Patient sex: M
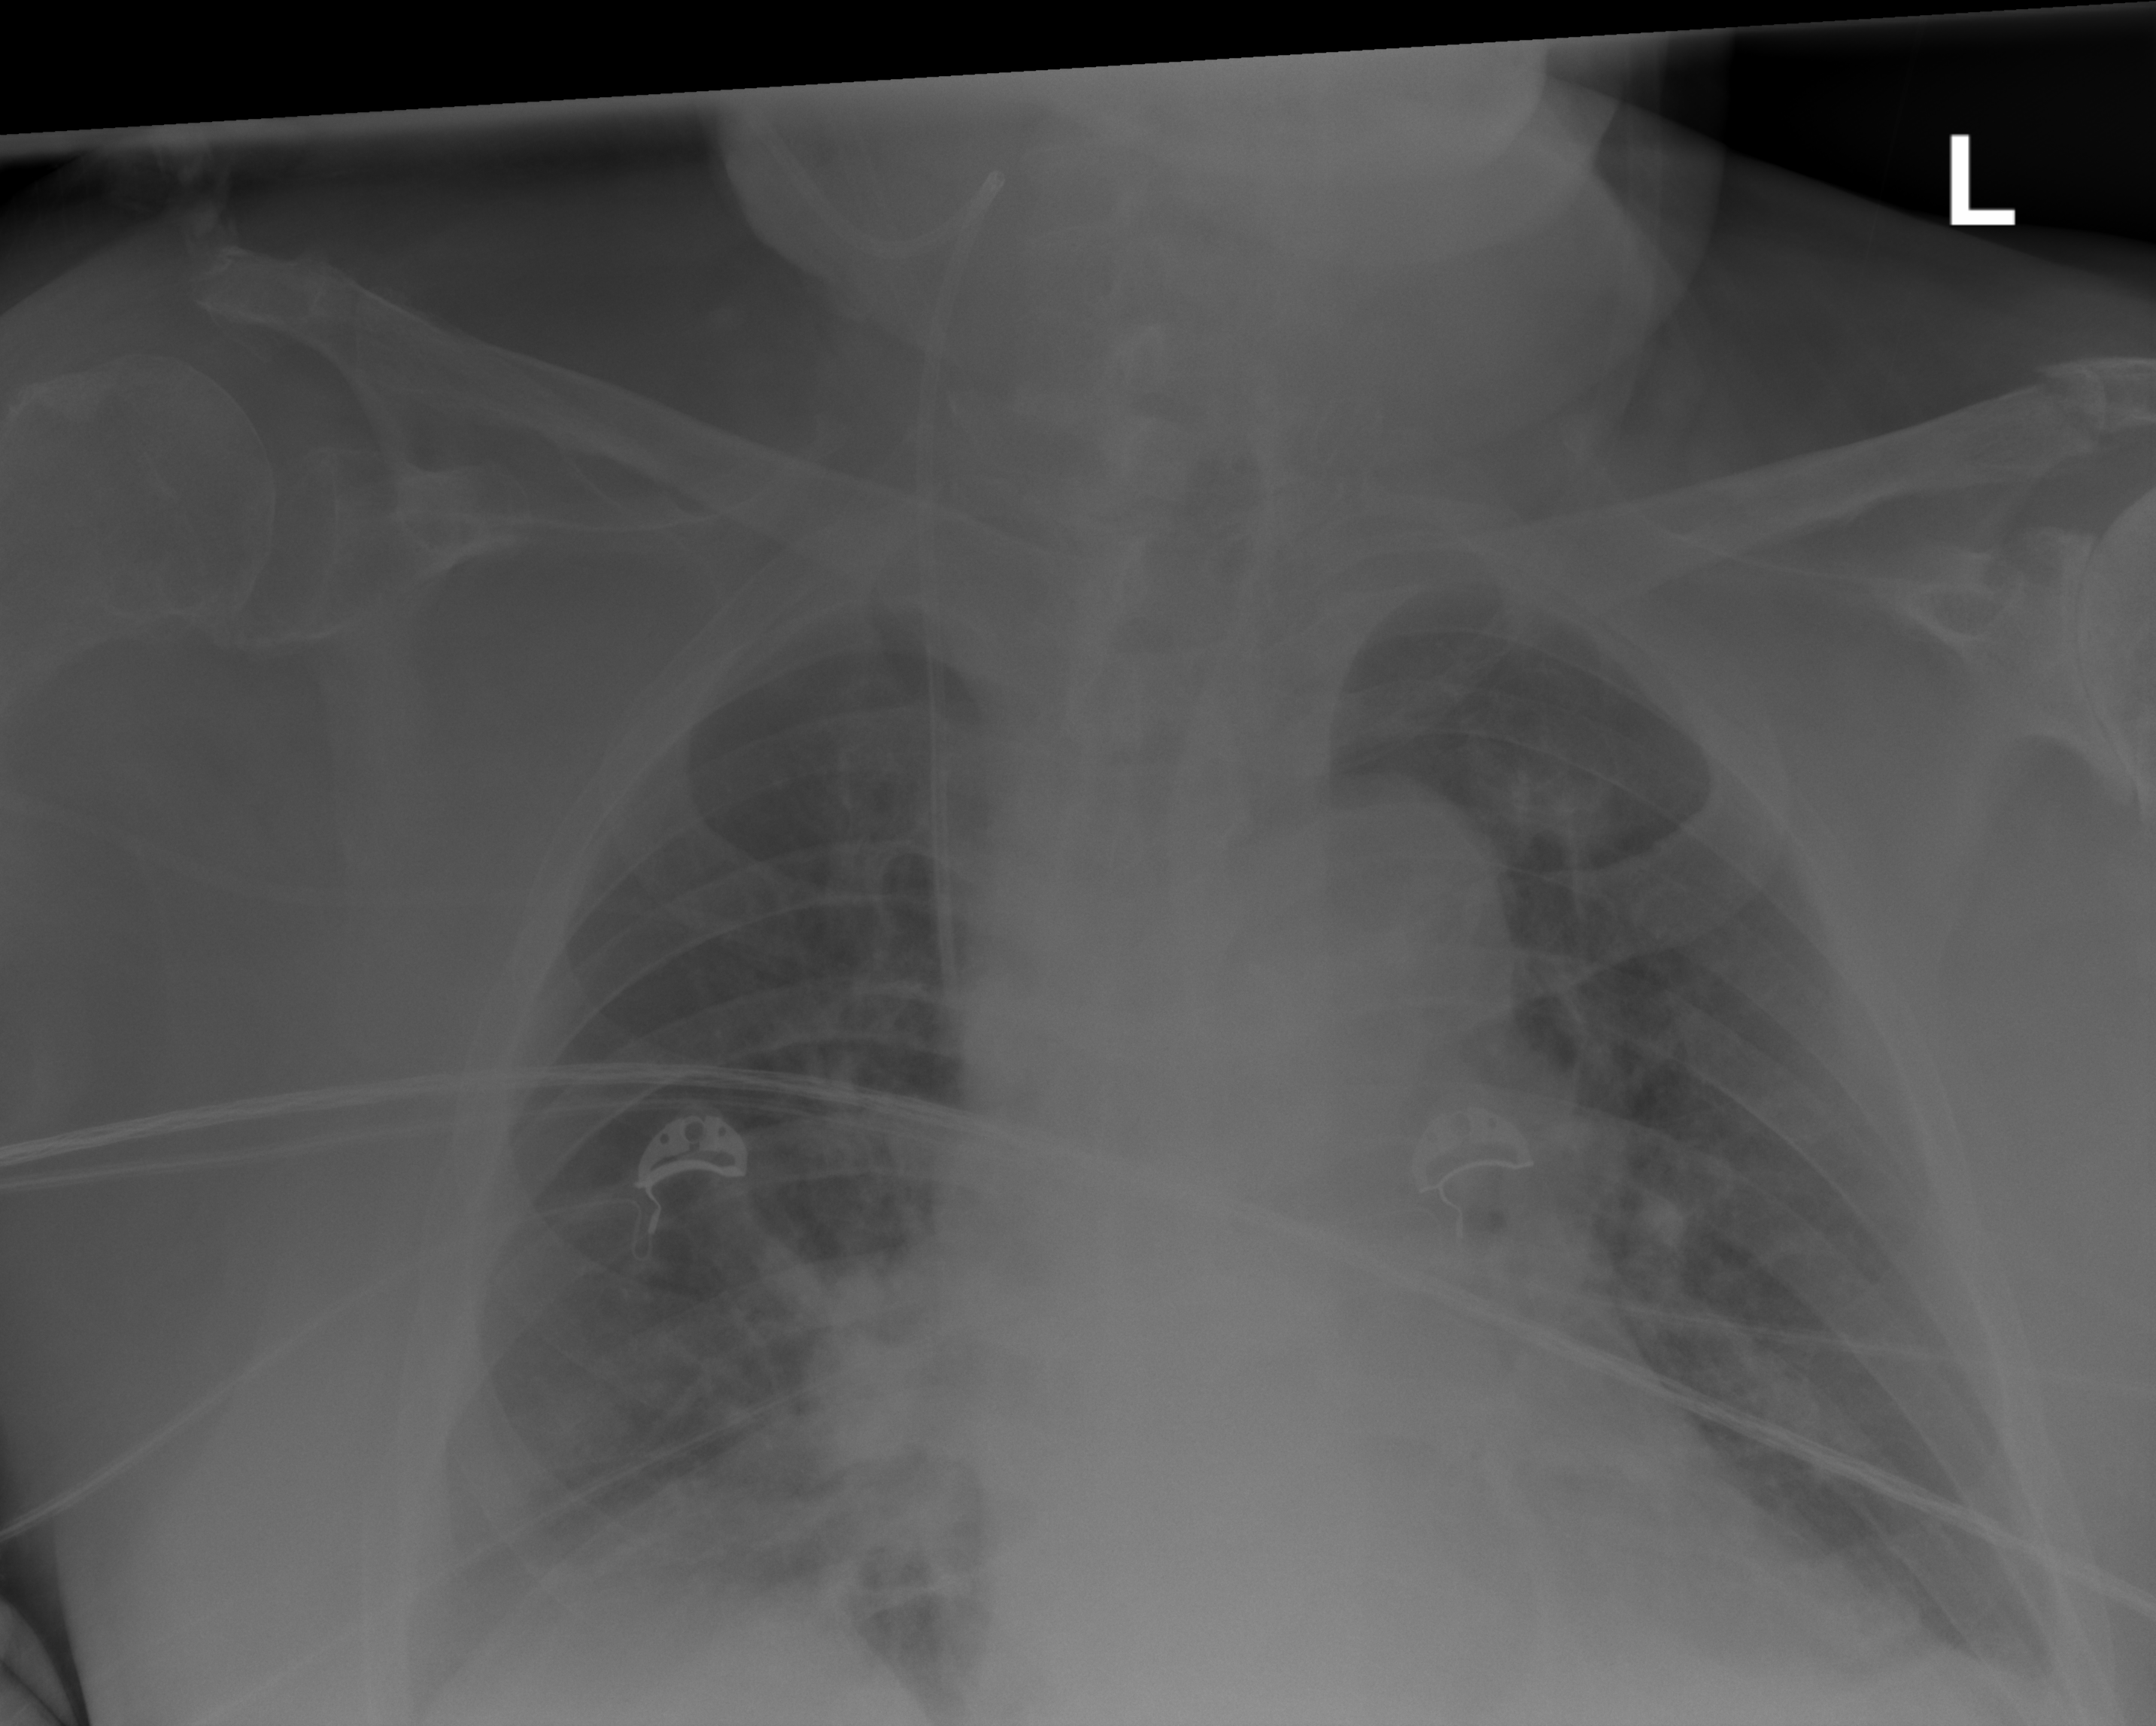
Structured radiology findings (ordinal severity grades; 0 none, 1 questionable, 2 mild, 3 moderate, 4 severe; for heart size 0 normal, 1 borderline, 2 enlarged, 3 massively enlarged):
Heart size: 0
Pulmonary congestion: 1
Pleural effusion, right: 0
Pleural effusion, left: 0
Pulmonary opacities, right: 2
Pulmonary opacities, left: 0
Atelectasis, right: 3
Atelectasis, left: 0